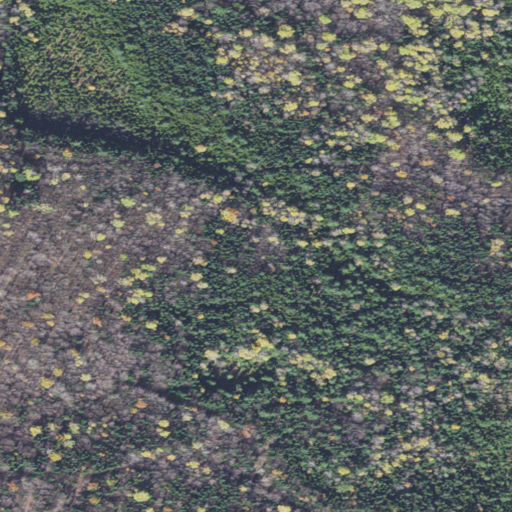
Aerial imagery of cape in New Hampshire named Tidswell Point containing mixed forest, evergreen forest, deciduous forest, and woody wetlands